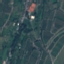
Land use / land cover: PermanentCrop